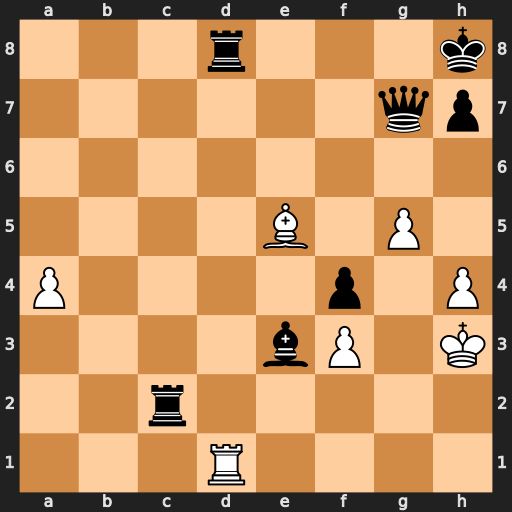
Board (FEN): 3r3k/6qp/8/4B1P1/P4p1P/4bP1K/2r5/3R4
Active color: w
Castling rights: -
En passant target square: -
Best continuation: Rxd8#